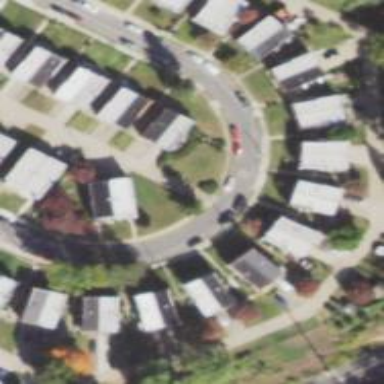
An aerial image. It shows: Alley classified as service road.